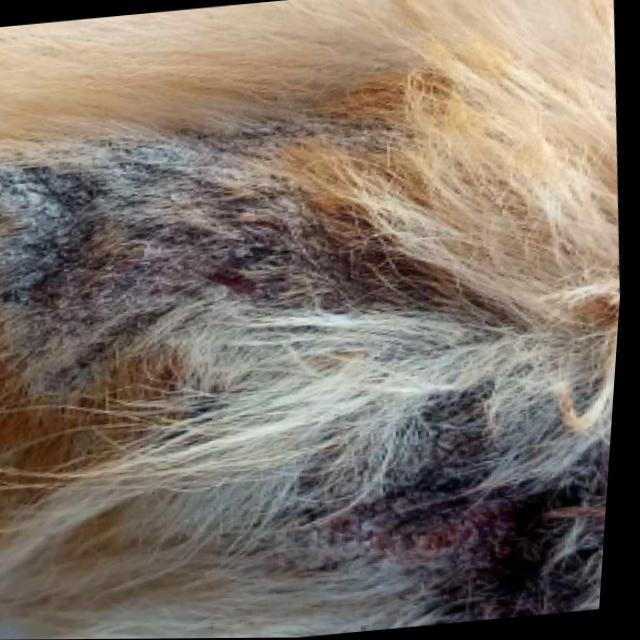
Canine demodicosis (Demodex mange) — caused by Demodex canis mites. Presents with alopecia, follicular papules, pustules, and comedones. Often localized on face and forelimbs.